Question: I have problem with determinate when is done at Sport Academic Rowing.
- I need simple which to , which characteristic are one global valley, then big rising which end with peak( look at picture 1 - catch phase, immediately after vertical dotted line- The algorithm needs to be "adaptive", because when you are rowing hard, the highest point is much higher than when you are paddling and reverse.- : float acceleration
Data is from accelerometer, so because of that data come continuously.
I can find timestamp too.- That is cyclic graph, so i want to find how much cycles(strokes) are made per minute, for that i need to detect each one. (period between each two vertical dotted lines - - -)

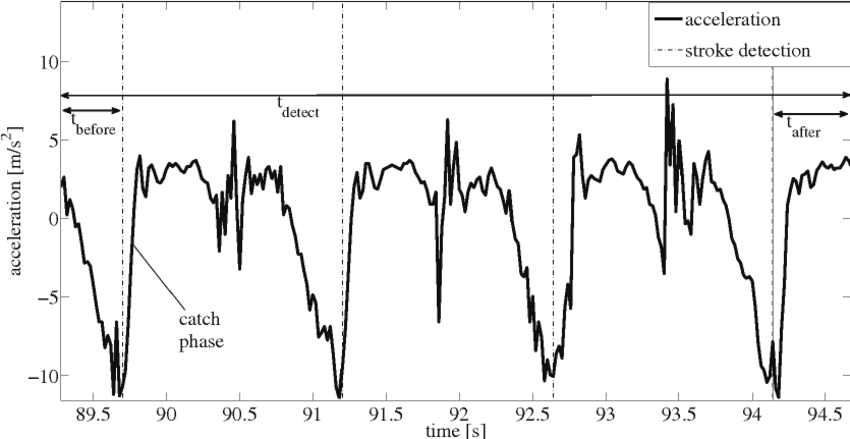
Answer: Looking at the data, a simple algorithm could be to divide acceleration into three distinct regions:
- - -
Then you construct a state machine with two states to detect each stroke. The first state is triggered when the acceleration is less than -9 m/s^2, and the second state is triggered when the acceleration is greater than 0 m/s^2. When the acceleration is in between, it doesn't change the state.
With your data, at 89.5s, it enters state 1, then enters state 2 at 89.8s, then state 1 again at 91.1s, etc.